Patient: sex F, age 67
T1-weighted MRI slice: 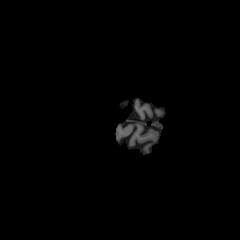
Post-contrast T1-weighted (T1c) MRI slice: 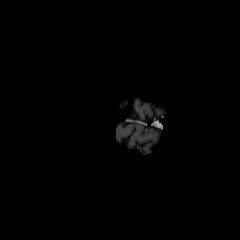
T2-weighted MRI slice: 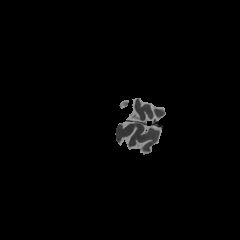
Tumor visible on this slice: no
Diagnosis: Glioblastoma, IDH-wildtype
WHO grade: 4